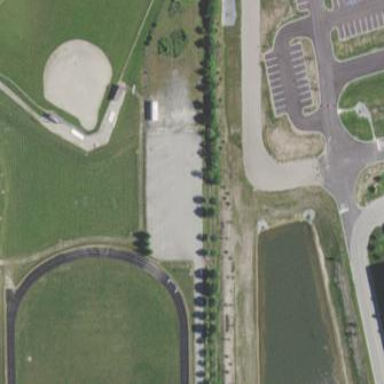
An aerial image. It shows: Grassy baseball pitch for leisure sports.